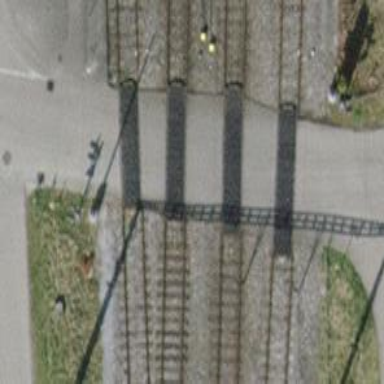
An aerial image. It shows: Full barrier level crossing on railway.